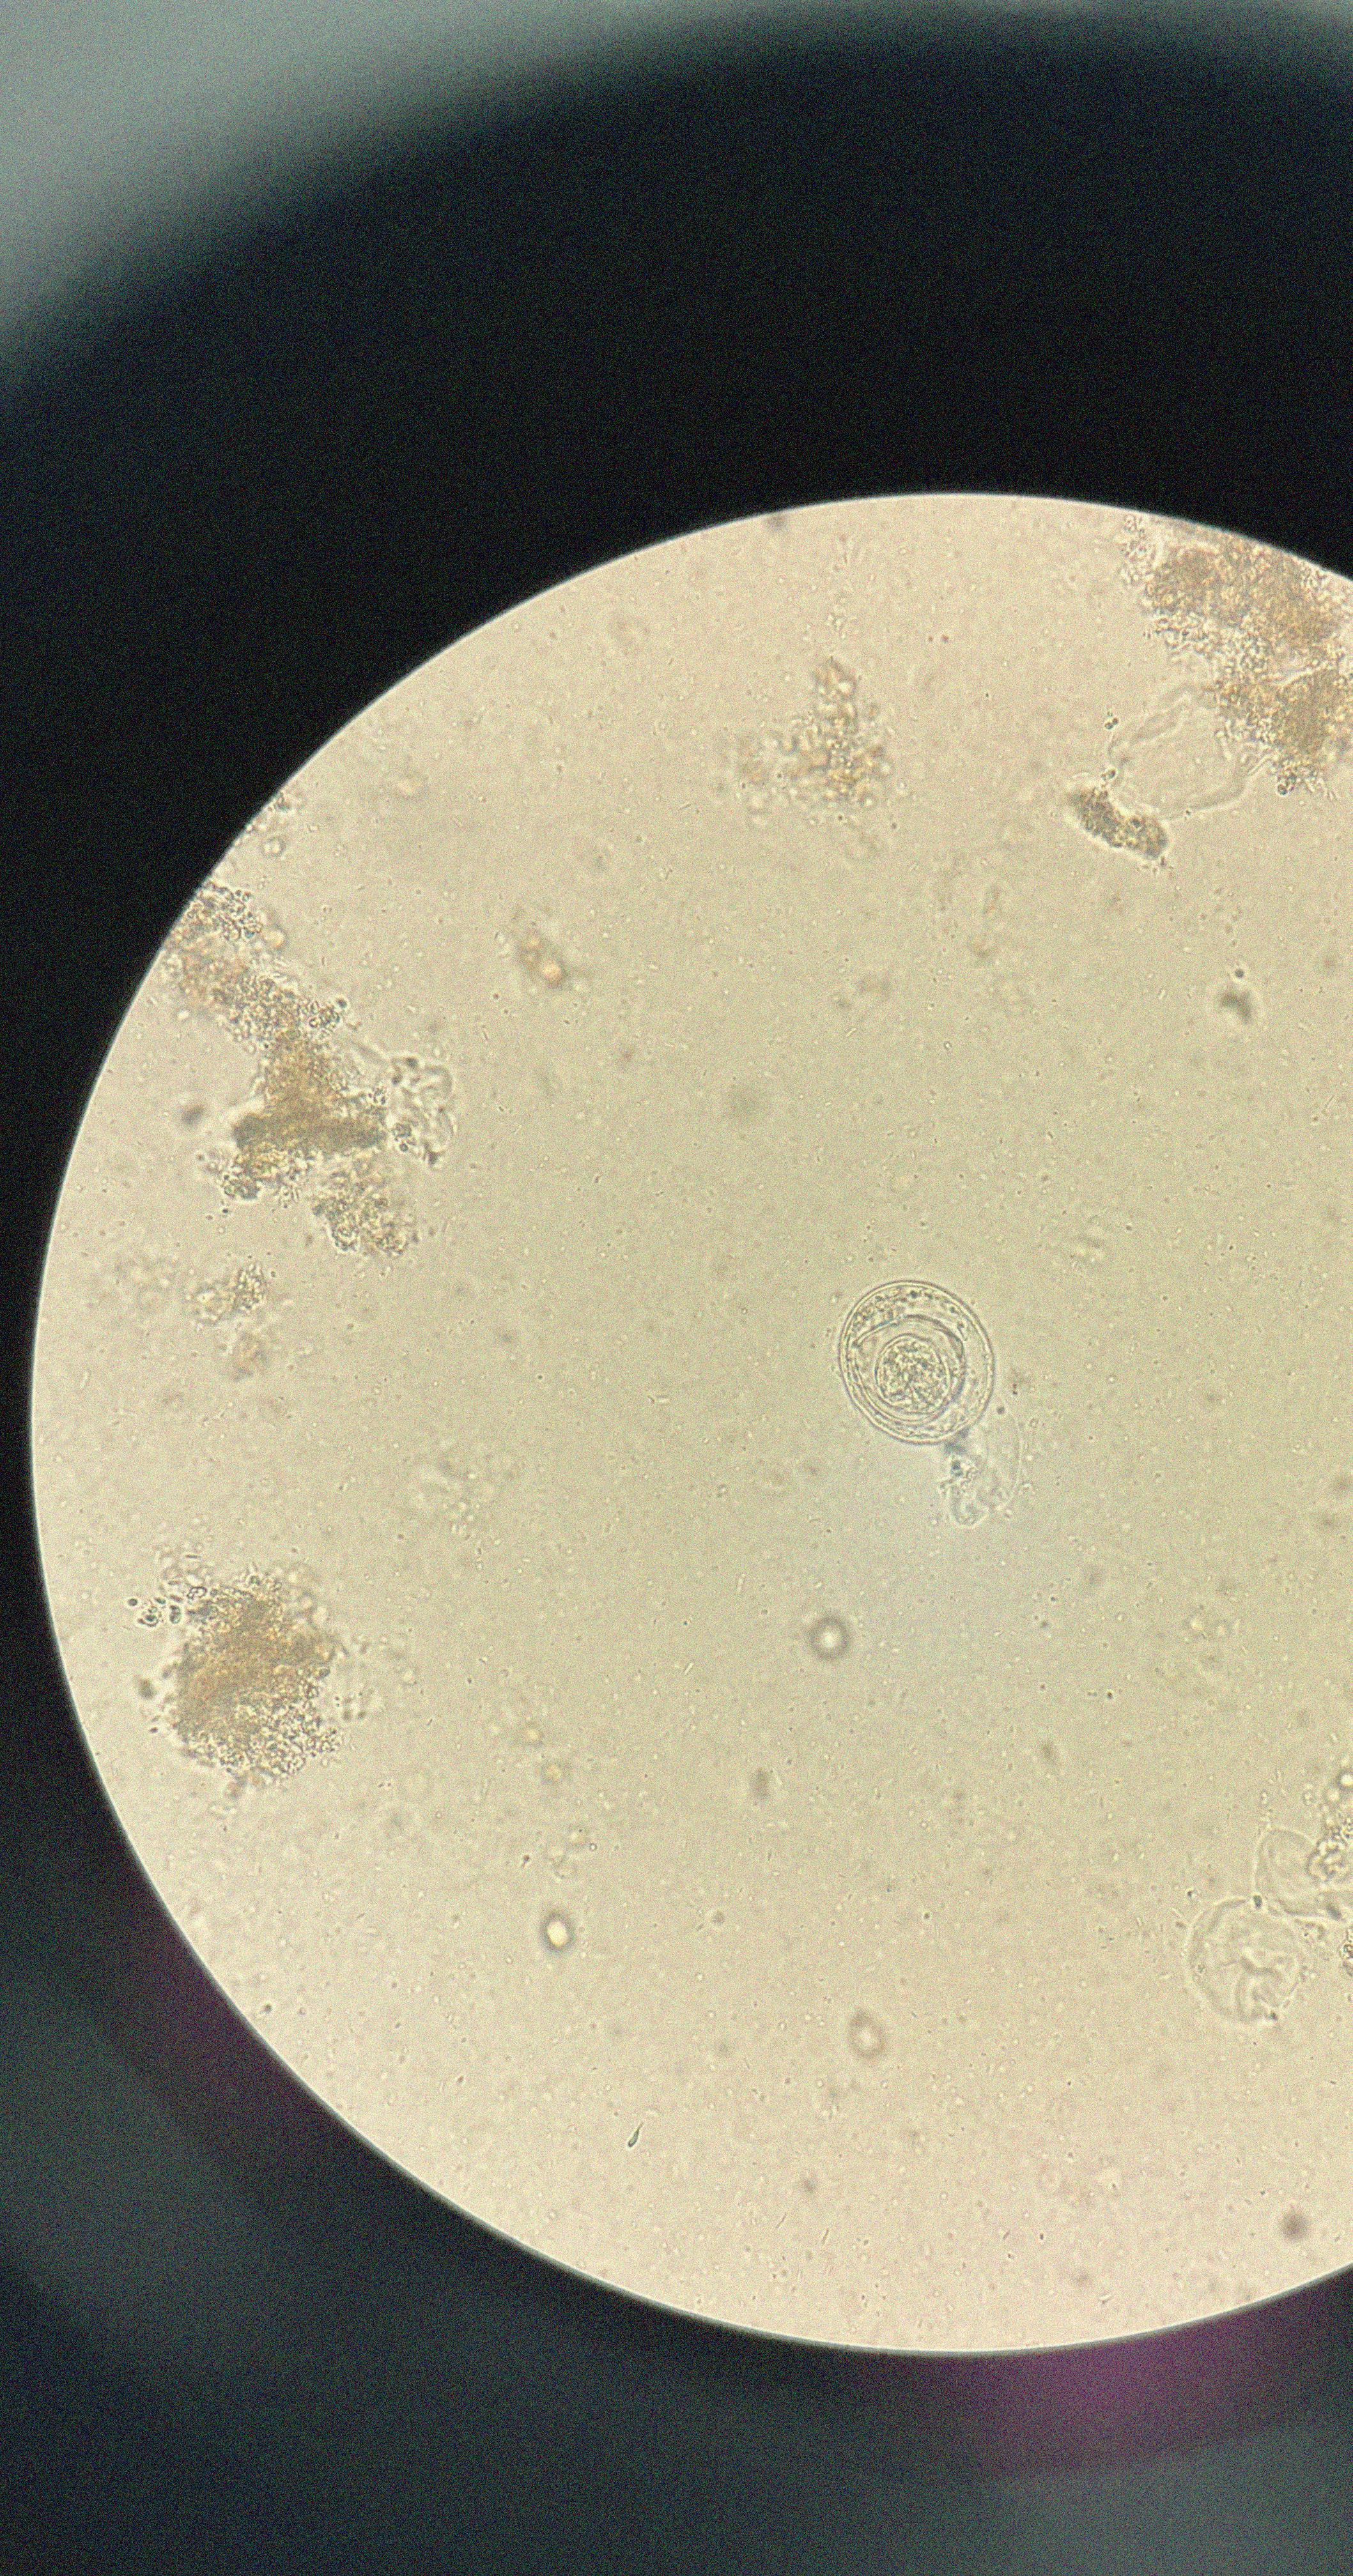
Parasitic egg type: Hymenolepis nana